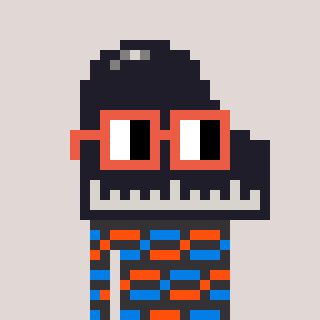
a pixel art character with square orange glasses, a piano-shaped head and a grayscale-colored body on a warm background